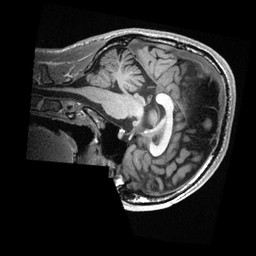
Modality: T1w
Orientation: sagittal
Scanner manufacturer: ge
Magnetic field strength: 3 T
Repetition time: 0.007716 s
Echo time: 0.002948 s